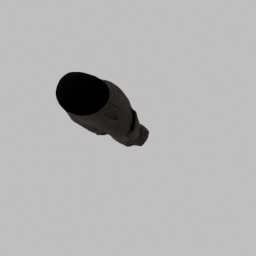
Label: people